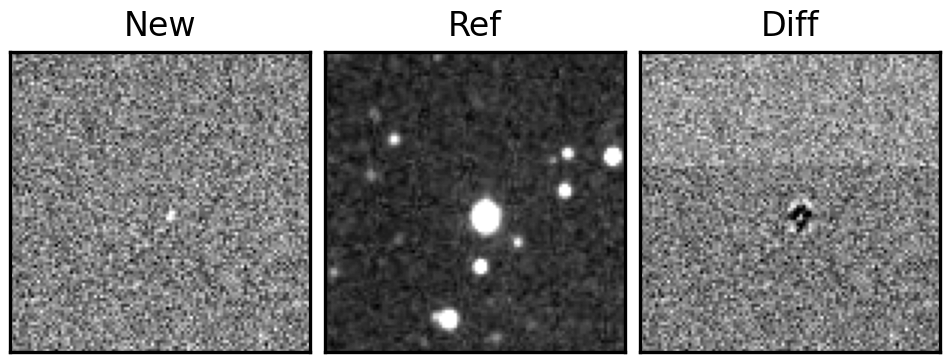
Label: bogus